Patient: sex M, age 76
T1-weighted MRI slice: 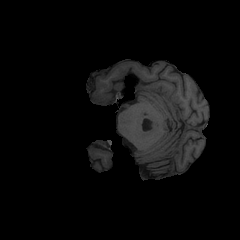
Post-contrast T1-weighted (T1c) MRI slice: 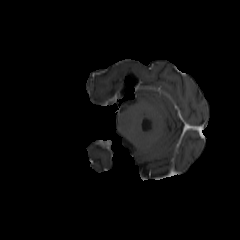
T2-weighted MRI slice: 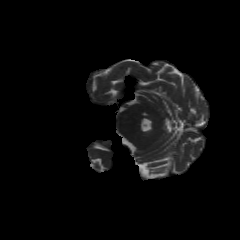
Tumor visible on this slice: no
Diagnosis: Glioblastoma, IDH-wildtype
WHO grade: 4